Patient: sex M, age 36
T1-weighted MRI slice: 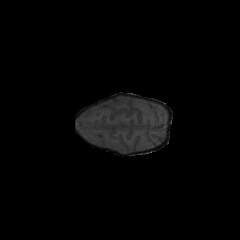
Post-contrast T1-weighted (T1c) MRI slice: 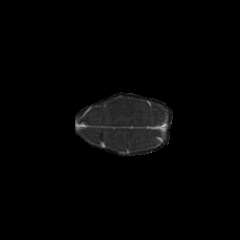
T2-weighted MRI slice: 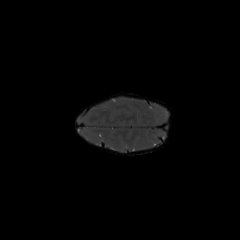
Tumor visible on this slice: no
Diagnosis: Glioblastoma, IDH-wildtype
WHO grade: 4